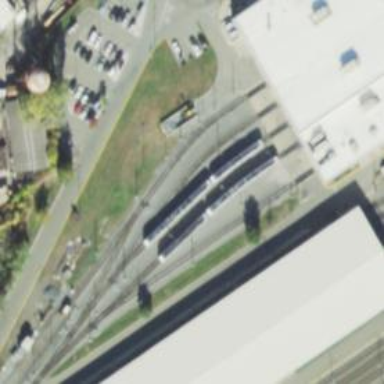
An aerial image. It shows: Light rail service yard with electrified contact lines.